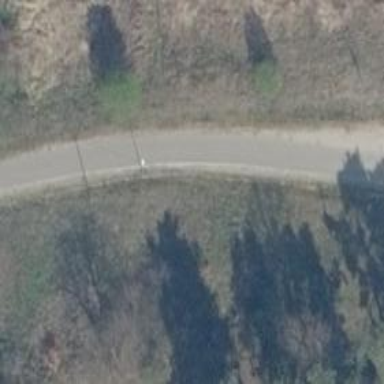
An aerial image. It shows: Smoothly paved residential road.